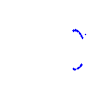
Particle: kaon